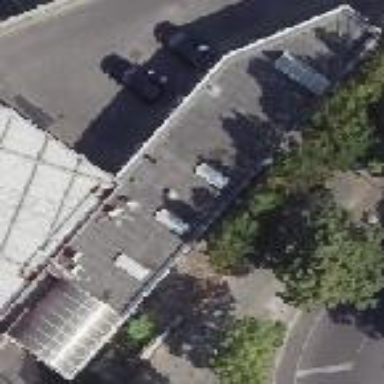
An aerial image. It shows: Commercial building housing car wash facility.